Question: I've come across a rather weird issue with 'stringWithFormat:'. I create a string and assign it to an alert panel.
For some reason though, Xcode says that the format string isn't a string literal even though it is? Can anyone shed some light?

Header declaration:
'''
APPKIT_EXTERN void NSBeginCriticalAlertSheet(NSString *title, NSString *defaultButton, NSString *alternateButton, NSString *otherButton, NSWindow *docWindow, id modalDelegate, SEL didEndSelector, SEL didDismissSelector, void *contextInfo, NSString *msgFormat, ...) NS_FORMAT_FUNCTION(10,11);
'''
Looking at the header declaration, it came to me. I was missing a 'nil' after the 'msgFormat' variable. Xcode's warning was confusing though - it should have been 'missing sentinel in function call' instead.
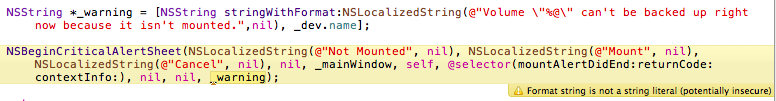
Answer: I think the problem is that you try to pass a 'NSString' with a paramater inside a method that does the same. So the 'NSBeginCriticalAlertSheet' is actually looking for another parameter.
If you put it in another 'NSString stringWithFormat:' it takes the literal string instead of trying to parse it.
So in your 'NSBeginCriticalAlertSheet': '_warning' should be replaced with
'''
[NSString stringWithFormat:@"%@", _warning]
'''
Also see <URL> for more information.